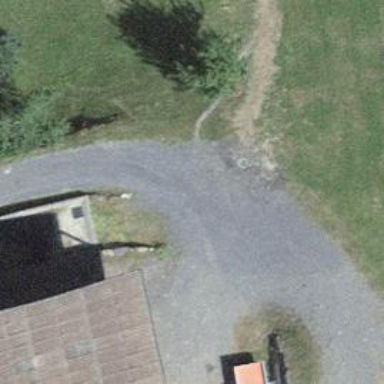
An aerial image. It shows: Well-maintained track road of grade 1.